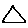
Label: triangle